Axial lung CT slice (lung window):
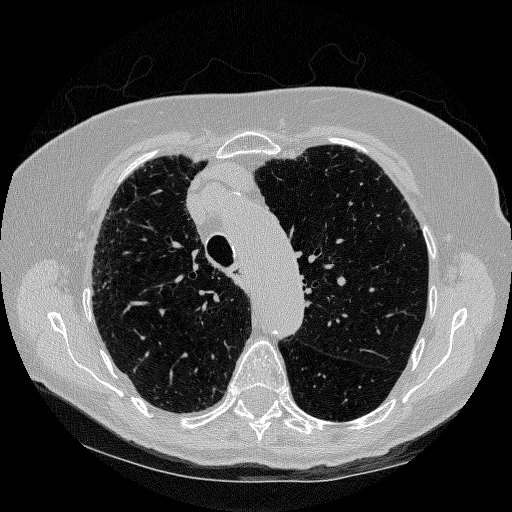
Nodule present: no